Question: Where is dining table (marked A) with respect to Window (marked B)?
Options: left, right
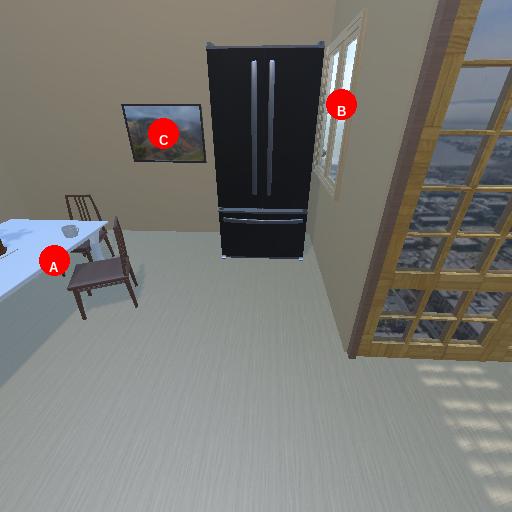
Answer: left